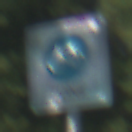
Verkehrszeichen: BeginnFahrradzone
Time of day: MorningAfternoon
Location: Outdoor (Nature)
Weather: Clear
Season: NotSpecified
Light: Natural